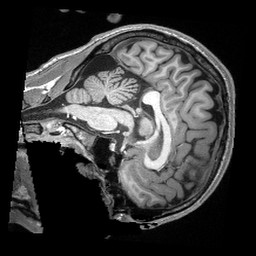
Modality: T1w
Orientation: sagittal